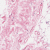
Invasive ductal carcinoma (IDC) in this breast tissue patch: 0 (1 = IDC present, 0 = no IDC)